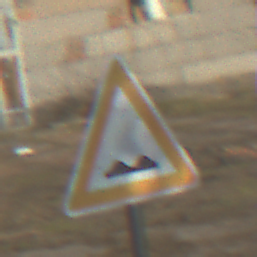
Verkehrszeichen: UnebeneFahrbahn
Umgebung: Outdoor, Suburban
Tageszeit: MorningAfternoon
Wetter: PartlyCloudy
Licht: Natural
Jahreszeit: NotSpecified
Kontrast: HighContrast